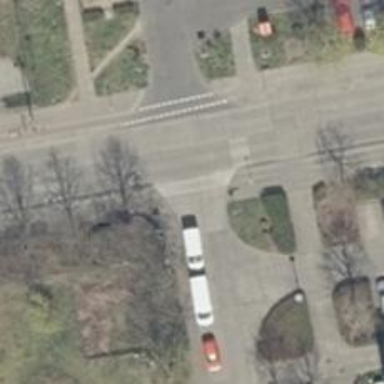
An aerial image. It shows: Unmarked crossing on the road.